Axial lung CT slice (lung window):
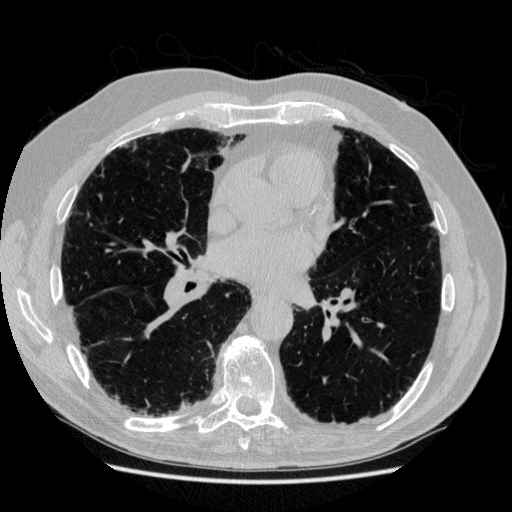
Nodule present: no